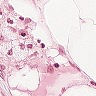
Metastatic tissue present: no